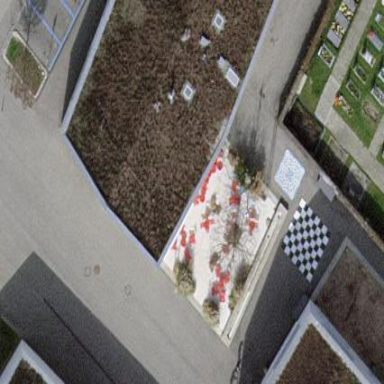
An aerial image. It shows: Outdoor seating area for leisure.